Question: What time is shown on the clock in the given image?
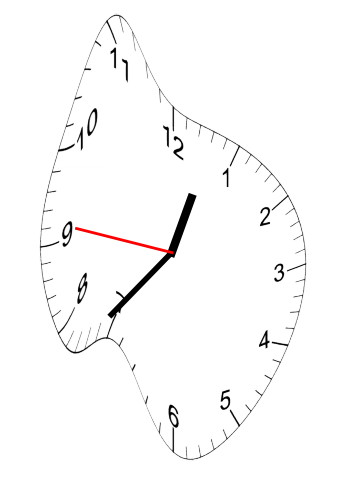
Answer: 12:36:46